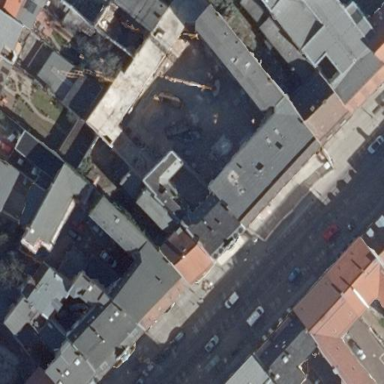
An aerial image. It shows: Building.